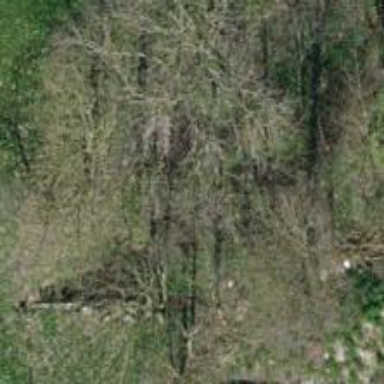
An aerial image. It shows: Beautiful tree in nature.